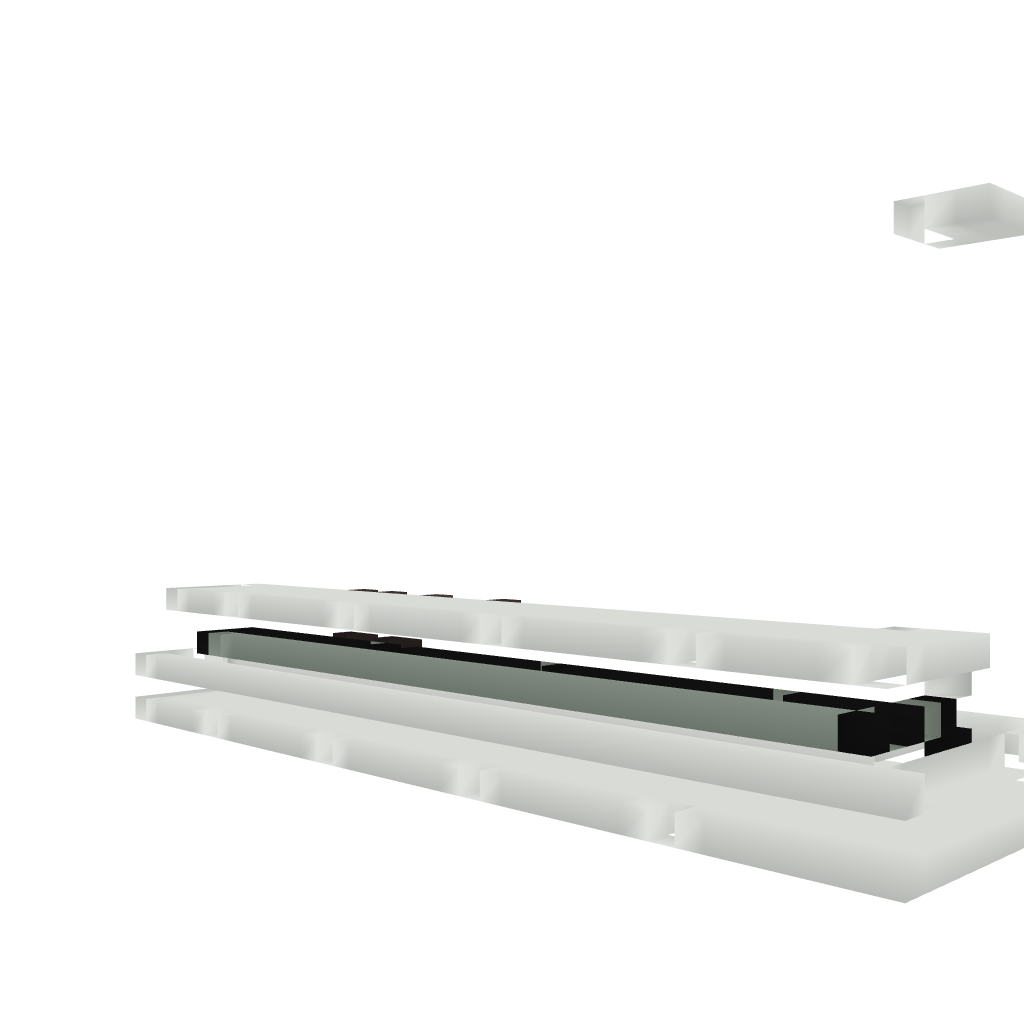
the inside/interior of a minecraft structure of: A redstone cannon.